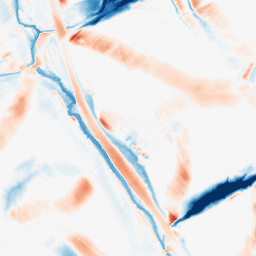
Category: morphological
Decomposition family: morphological_diamond
Decomposition parameters: operation: average
radius: 20
Upsampling method: fft_zeropad
Upsampling parameters: scale: 8
Upsampling scale: 8